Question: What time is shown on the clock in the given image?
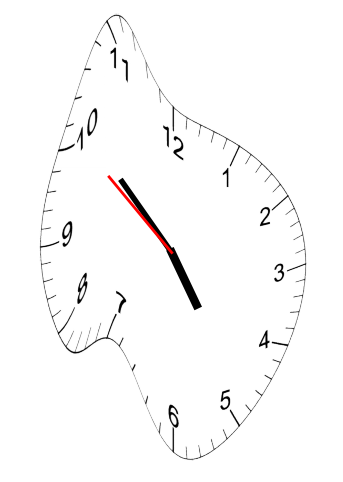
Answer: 04:51:51